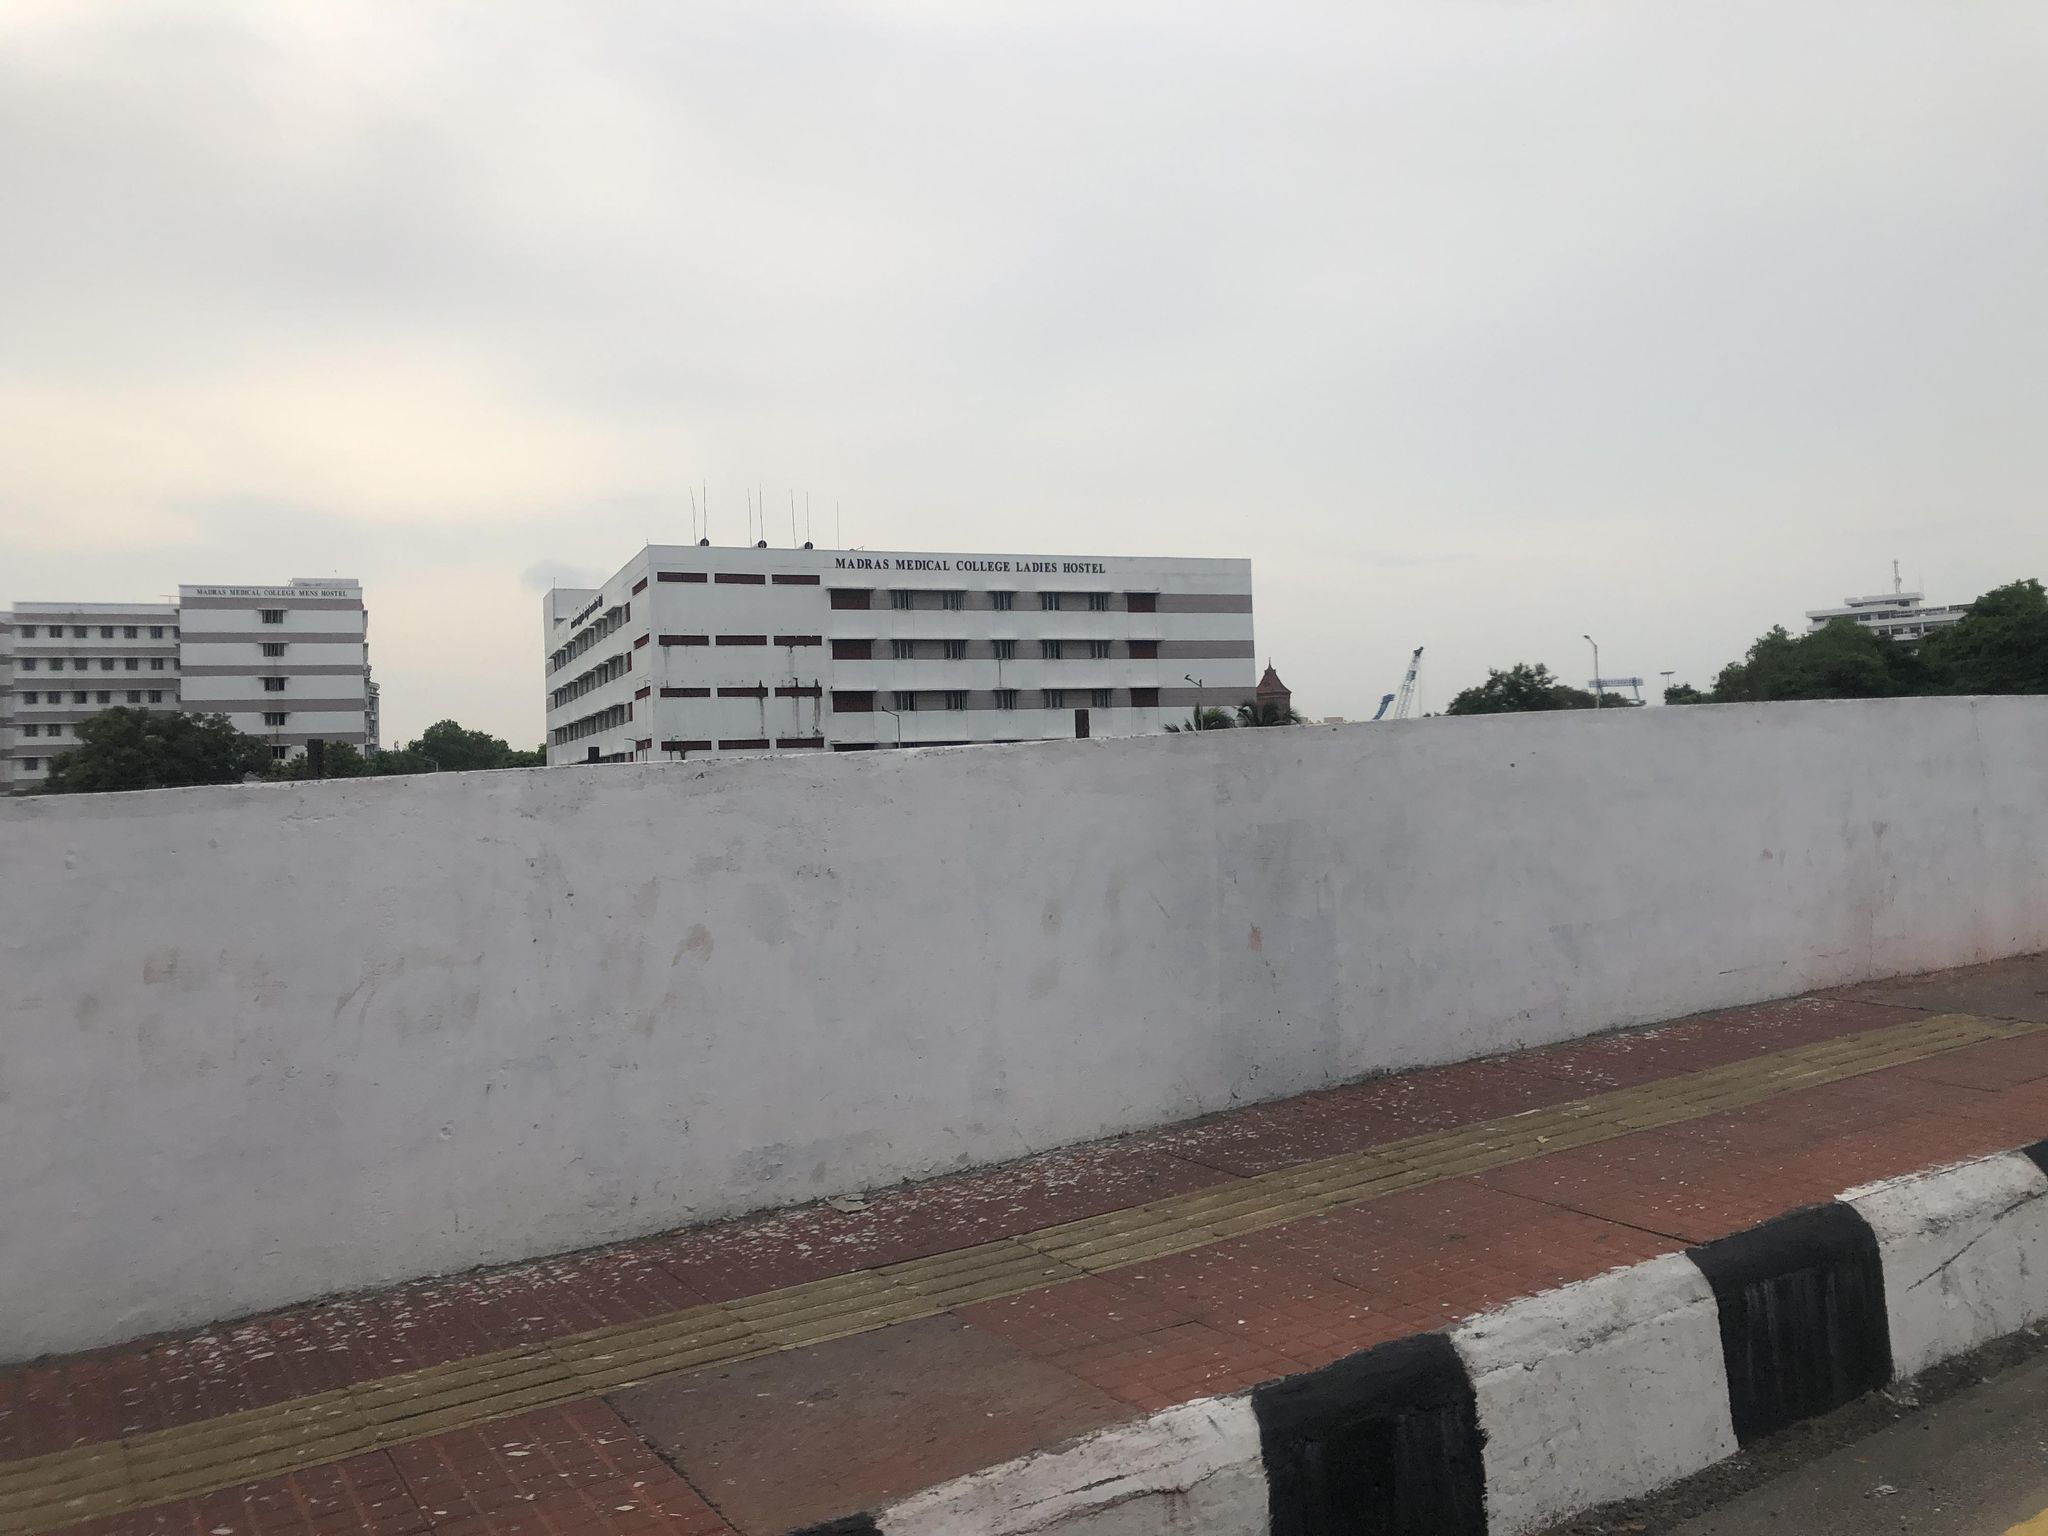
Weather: rainy
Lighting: day
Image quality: good
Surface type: walking surface
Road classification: living_street, path
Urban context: urban centre
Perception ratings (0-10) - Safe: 3.32, Lively: 2.61, Beautiful: 5.51, Boring: 3.77, Depressing: 7.75, Wealthy: 3.5